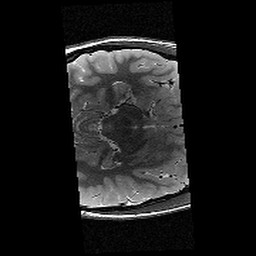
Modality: T2w
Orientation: axial
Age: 14
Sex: female
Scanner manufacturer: siemens
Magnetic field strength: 3 T
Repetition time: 9.23 s
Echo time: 0.067 s